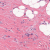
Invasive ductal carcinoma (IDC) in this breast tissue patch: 0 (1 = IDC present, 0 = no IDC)